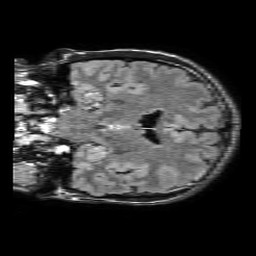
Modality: FLAIR
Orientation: coronal
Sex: male
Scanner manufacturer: philips
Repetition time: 11 s
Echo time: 0.125 s